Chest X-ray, AP view. Patient: 40 years old, sex M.
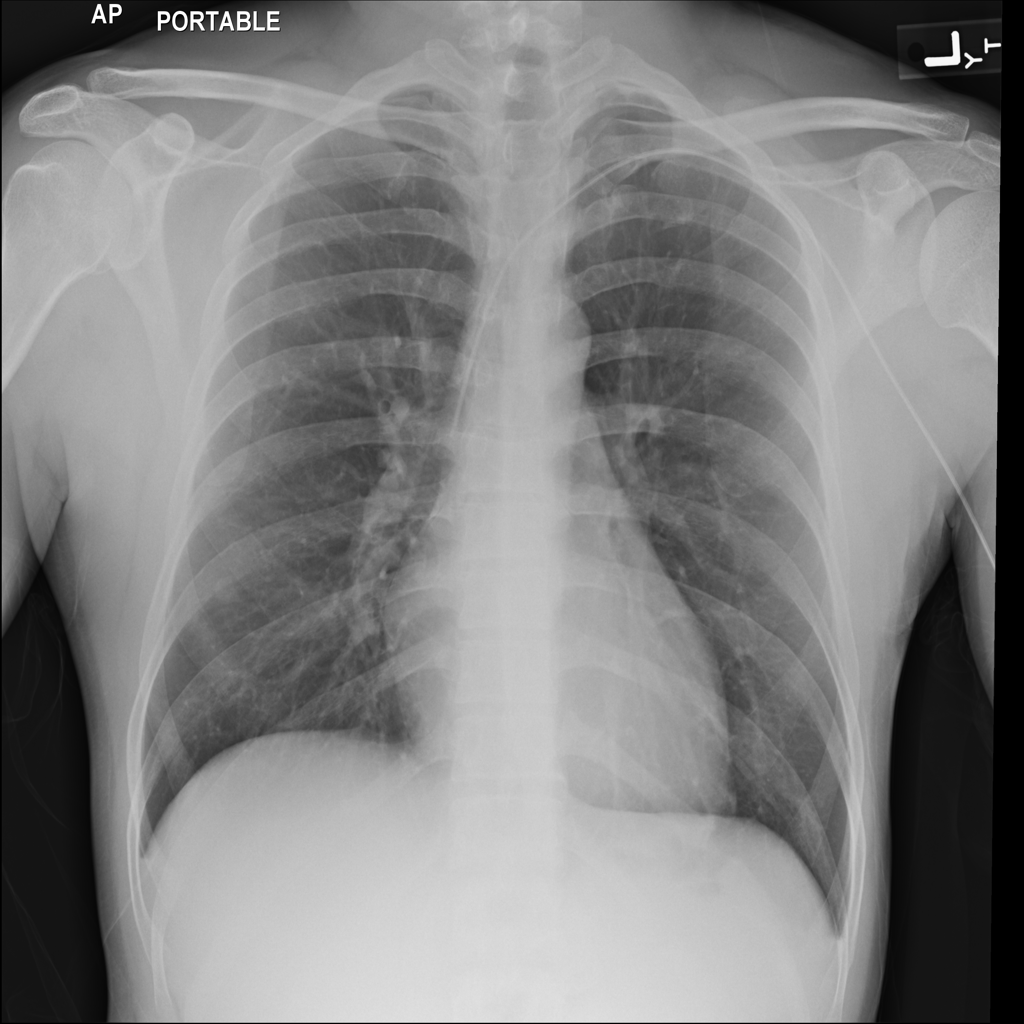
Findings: No Finding